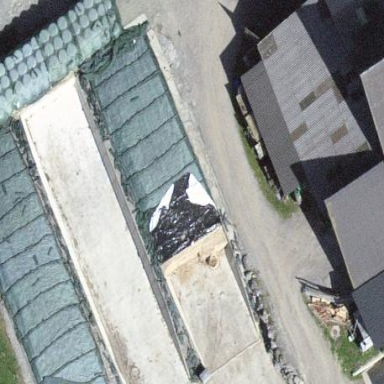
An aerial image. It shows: Bunker silo.